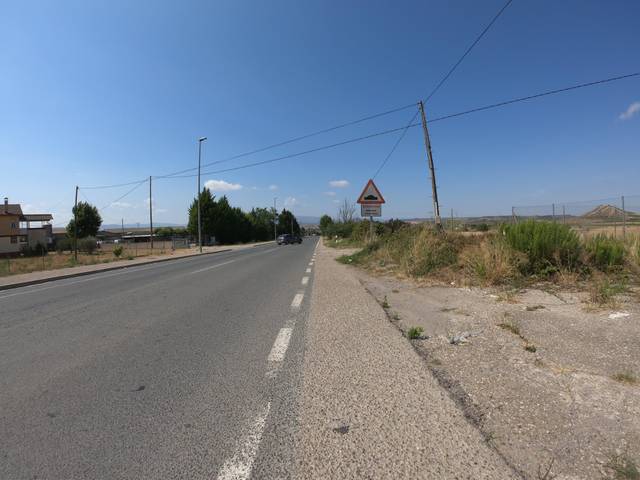
Region: Spain
Coordinates: 42.482, -2.439